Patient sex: M
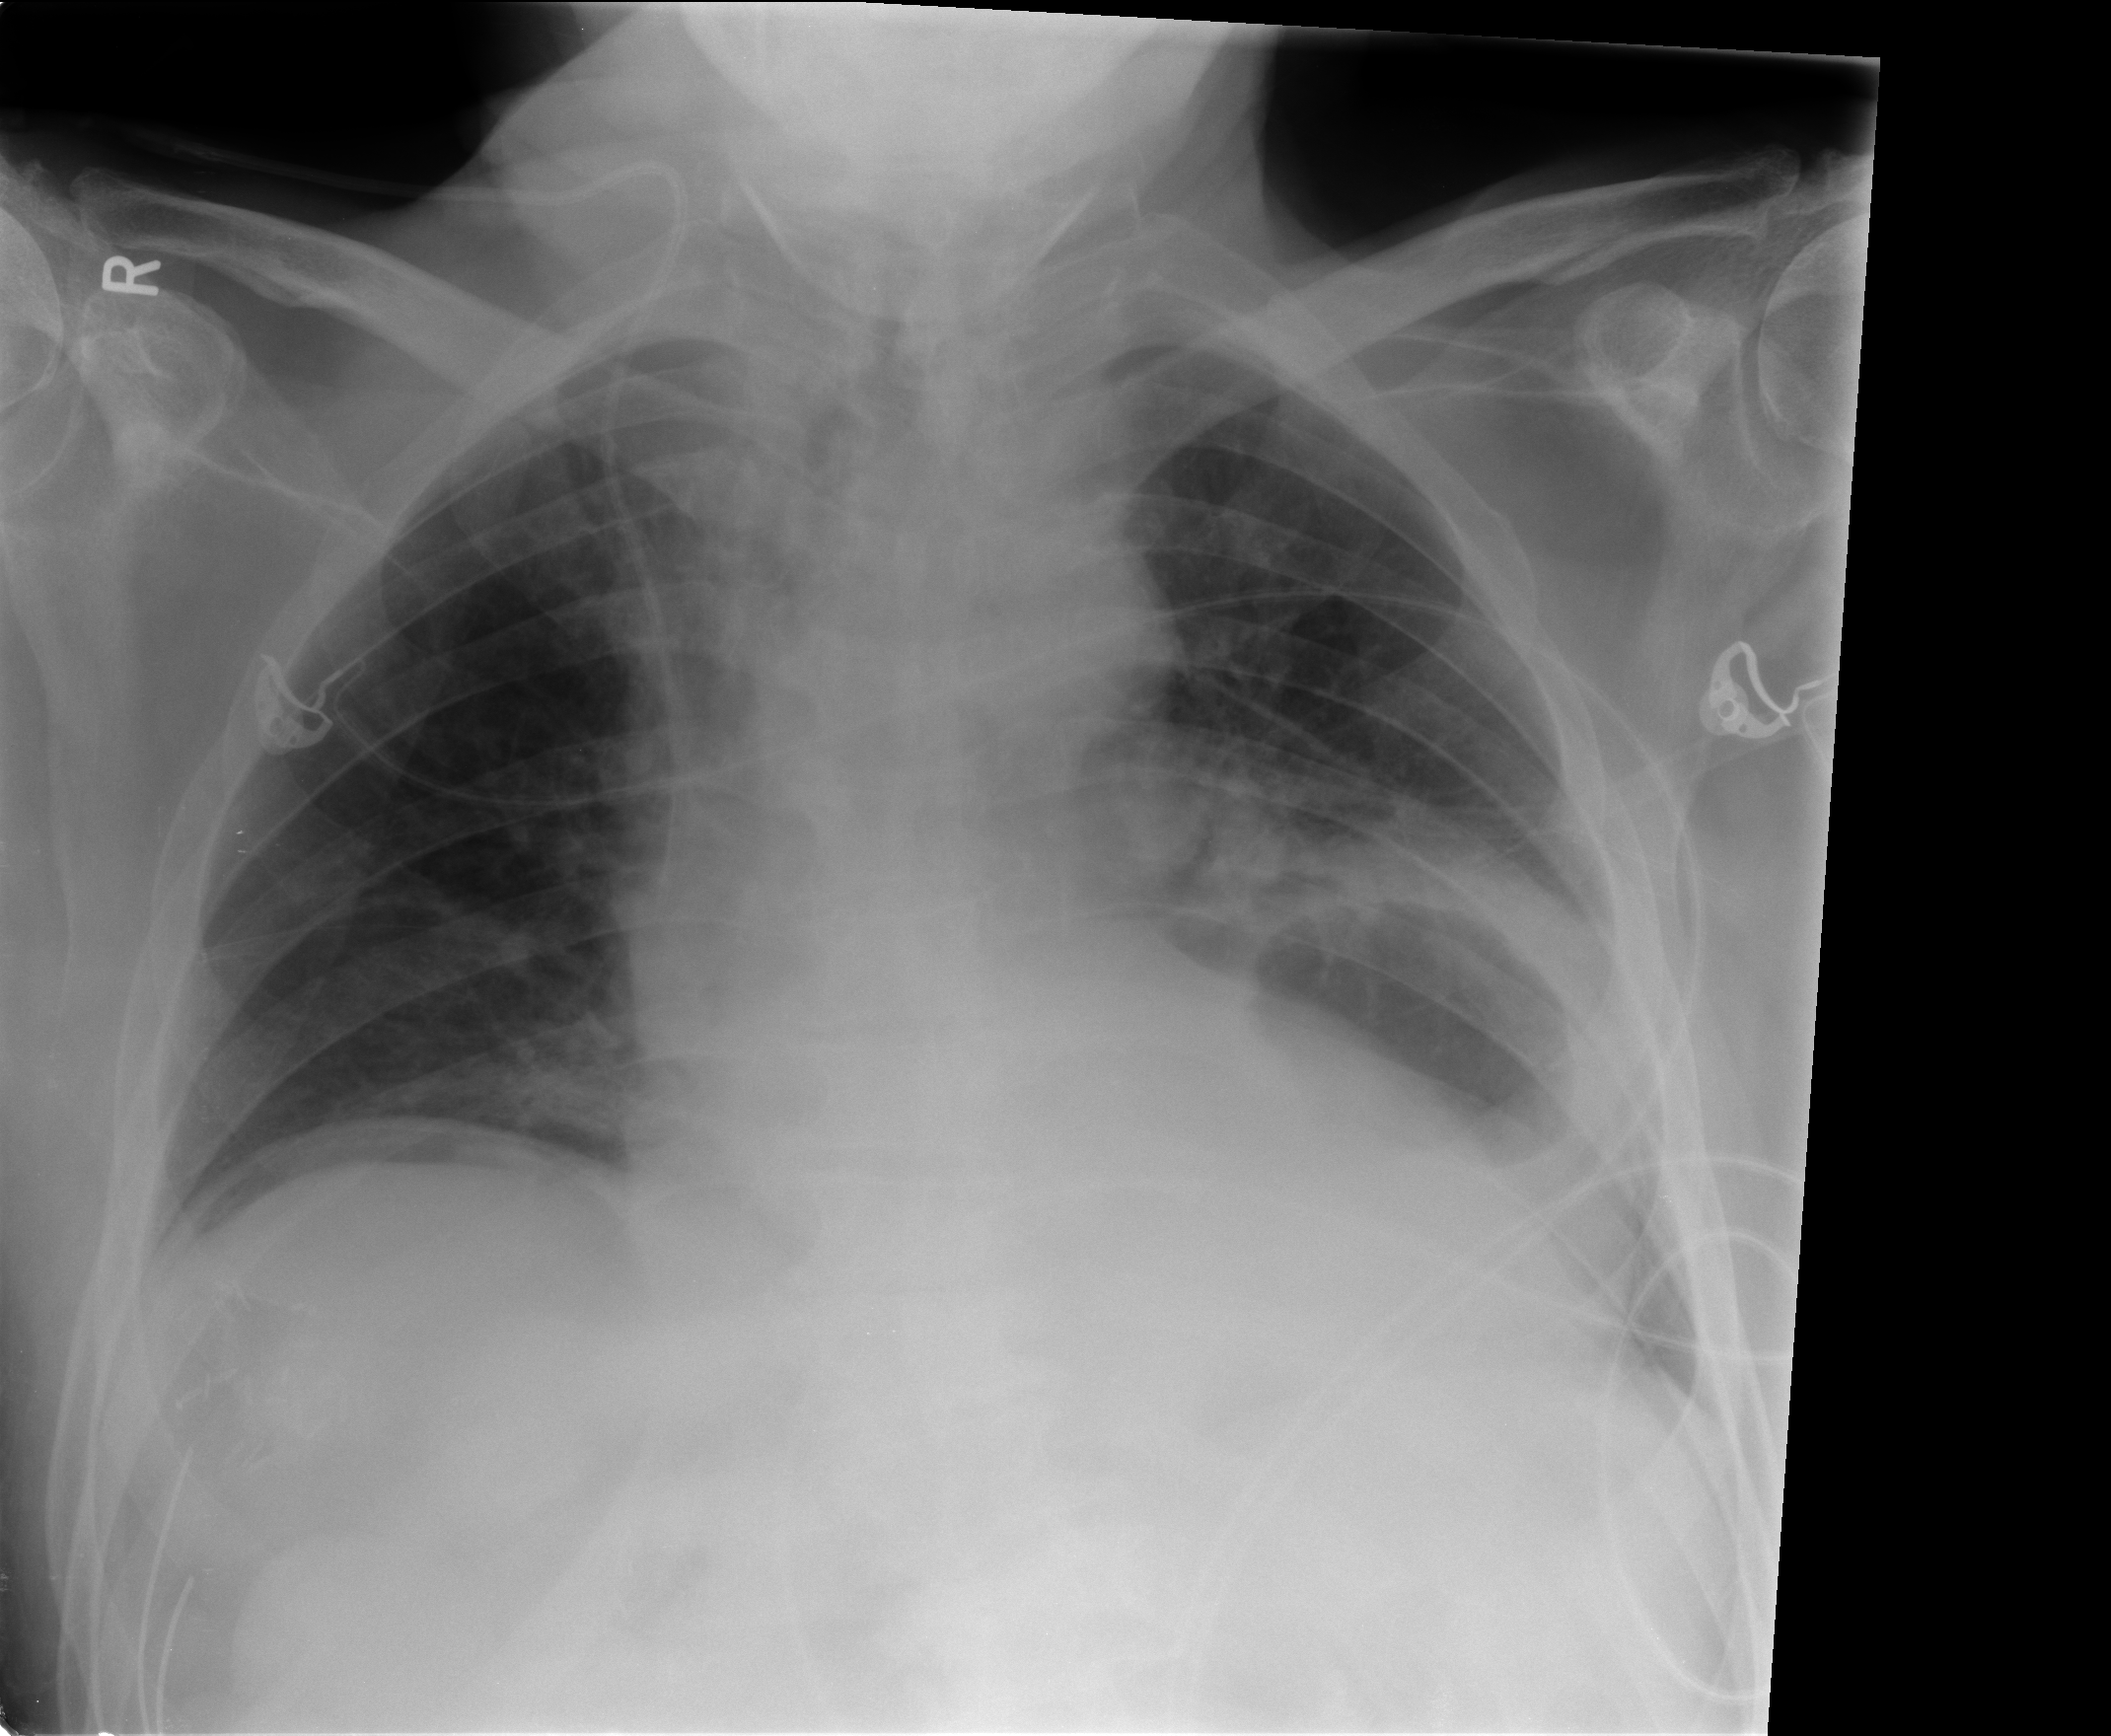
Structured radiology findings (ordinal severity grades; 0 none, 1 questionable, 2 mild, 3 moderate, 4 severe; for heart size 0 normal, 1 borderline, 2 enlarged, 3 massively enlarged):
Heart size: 2
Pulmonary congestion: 0
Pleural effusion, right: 0
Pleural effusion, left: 0
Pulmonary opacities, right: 0
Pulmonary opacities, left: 1
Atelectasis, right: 0
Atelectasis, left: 3